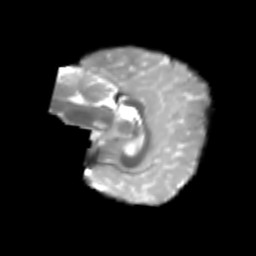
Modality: T2w
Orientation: sagittal
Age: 6
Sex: female
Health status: healthy